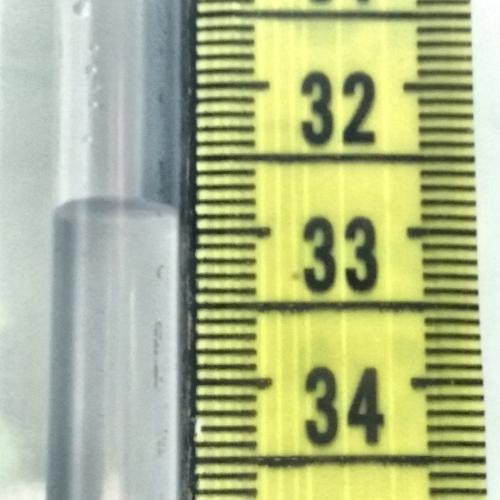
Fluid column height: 32.8 cm